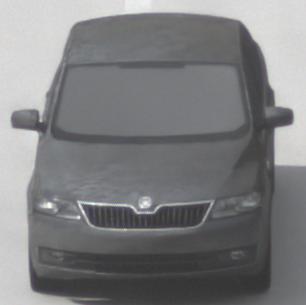
Make: Skoda
Model: Rapid
Detailed model: Rapid 1.2 Active Limousine
Model produced from: 2012/10
Model produced until: 2015/04
Doors: 5
Color: gray
Road condition: dry road
Daytime: morning or afternoon
Contrast: low contrast